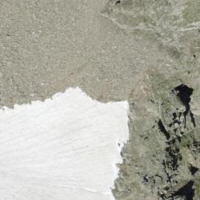
EUNIS habitat code: 48
Species observed at this site:
Achillea nana